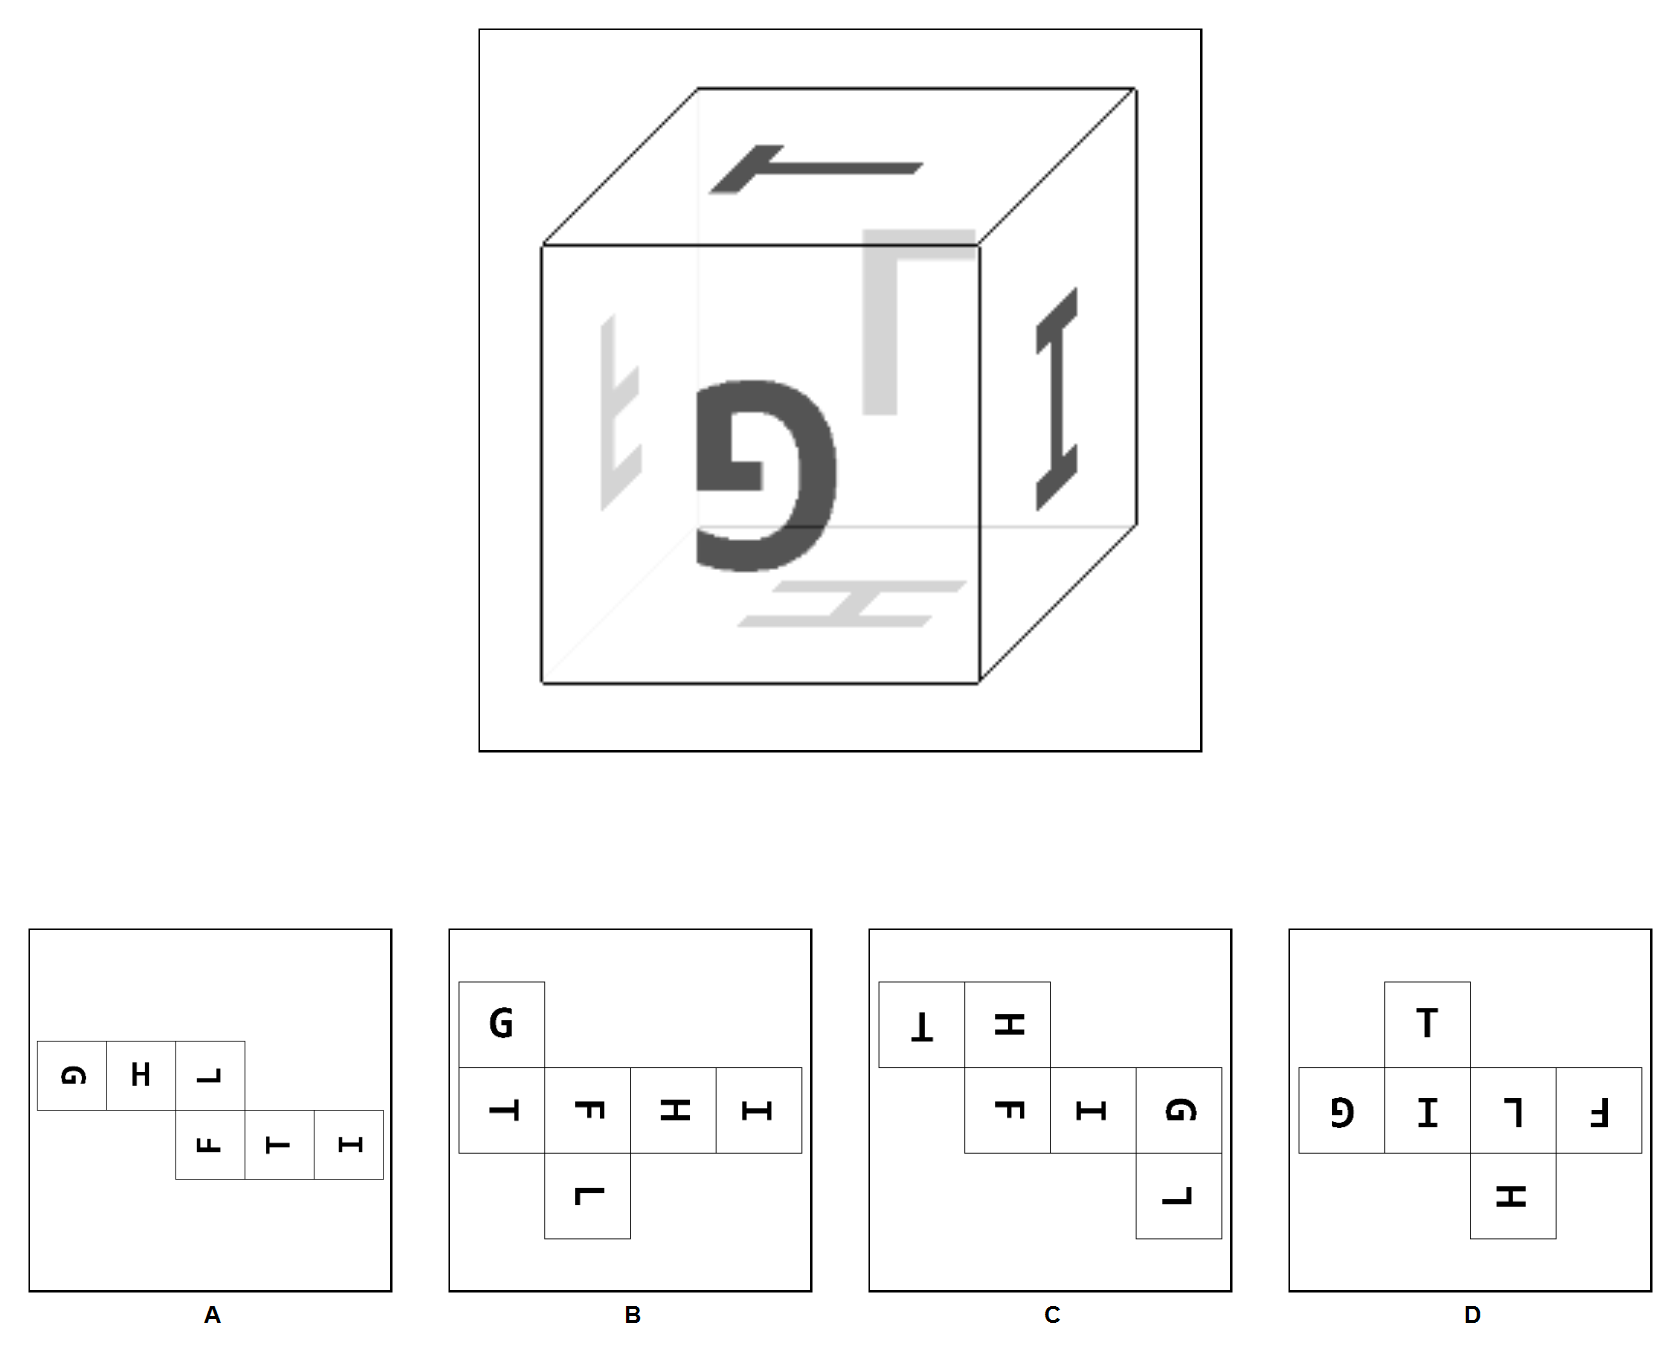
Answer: C